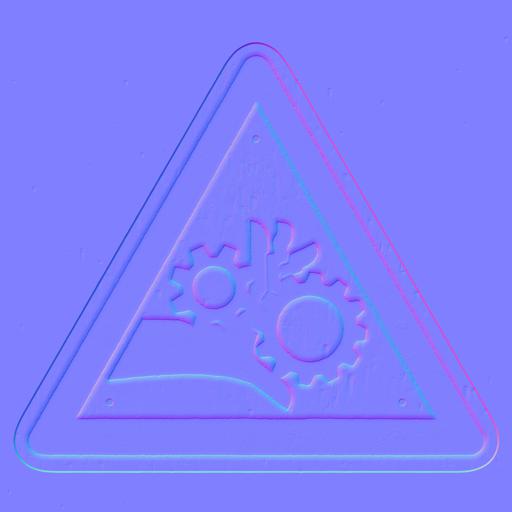
black danger gears parts rotating sign warning yellow